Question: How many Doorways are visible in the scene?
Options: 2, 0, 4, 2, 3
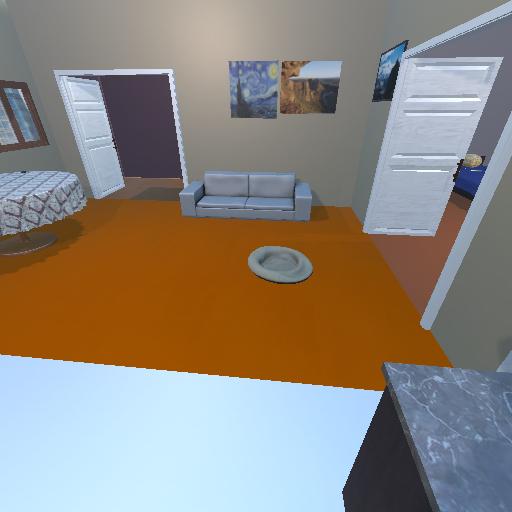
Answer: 2